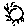
Label: sun